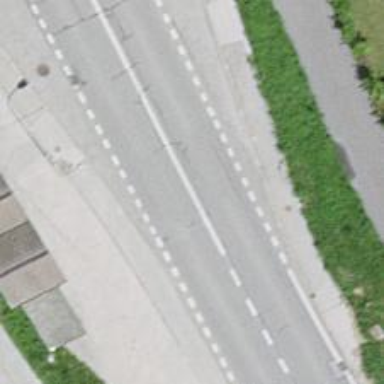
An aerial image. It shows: Zebra crossing on the road.